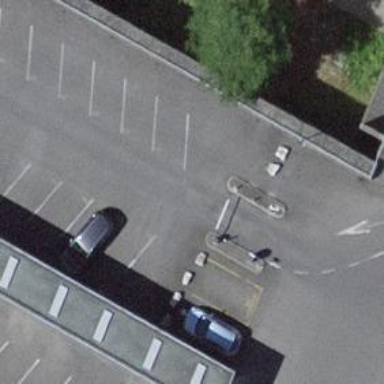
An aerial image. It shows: Lift gate barrier.